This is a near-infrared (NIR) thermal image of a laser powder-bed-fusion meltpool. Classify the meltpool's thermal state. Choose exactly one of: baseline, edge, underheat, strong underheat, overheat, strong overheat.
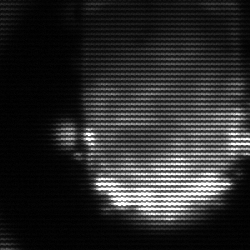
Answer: baseline